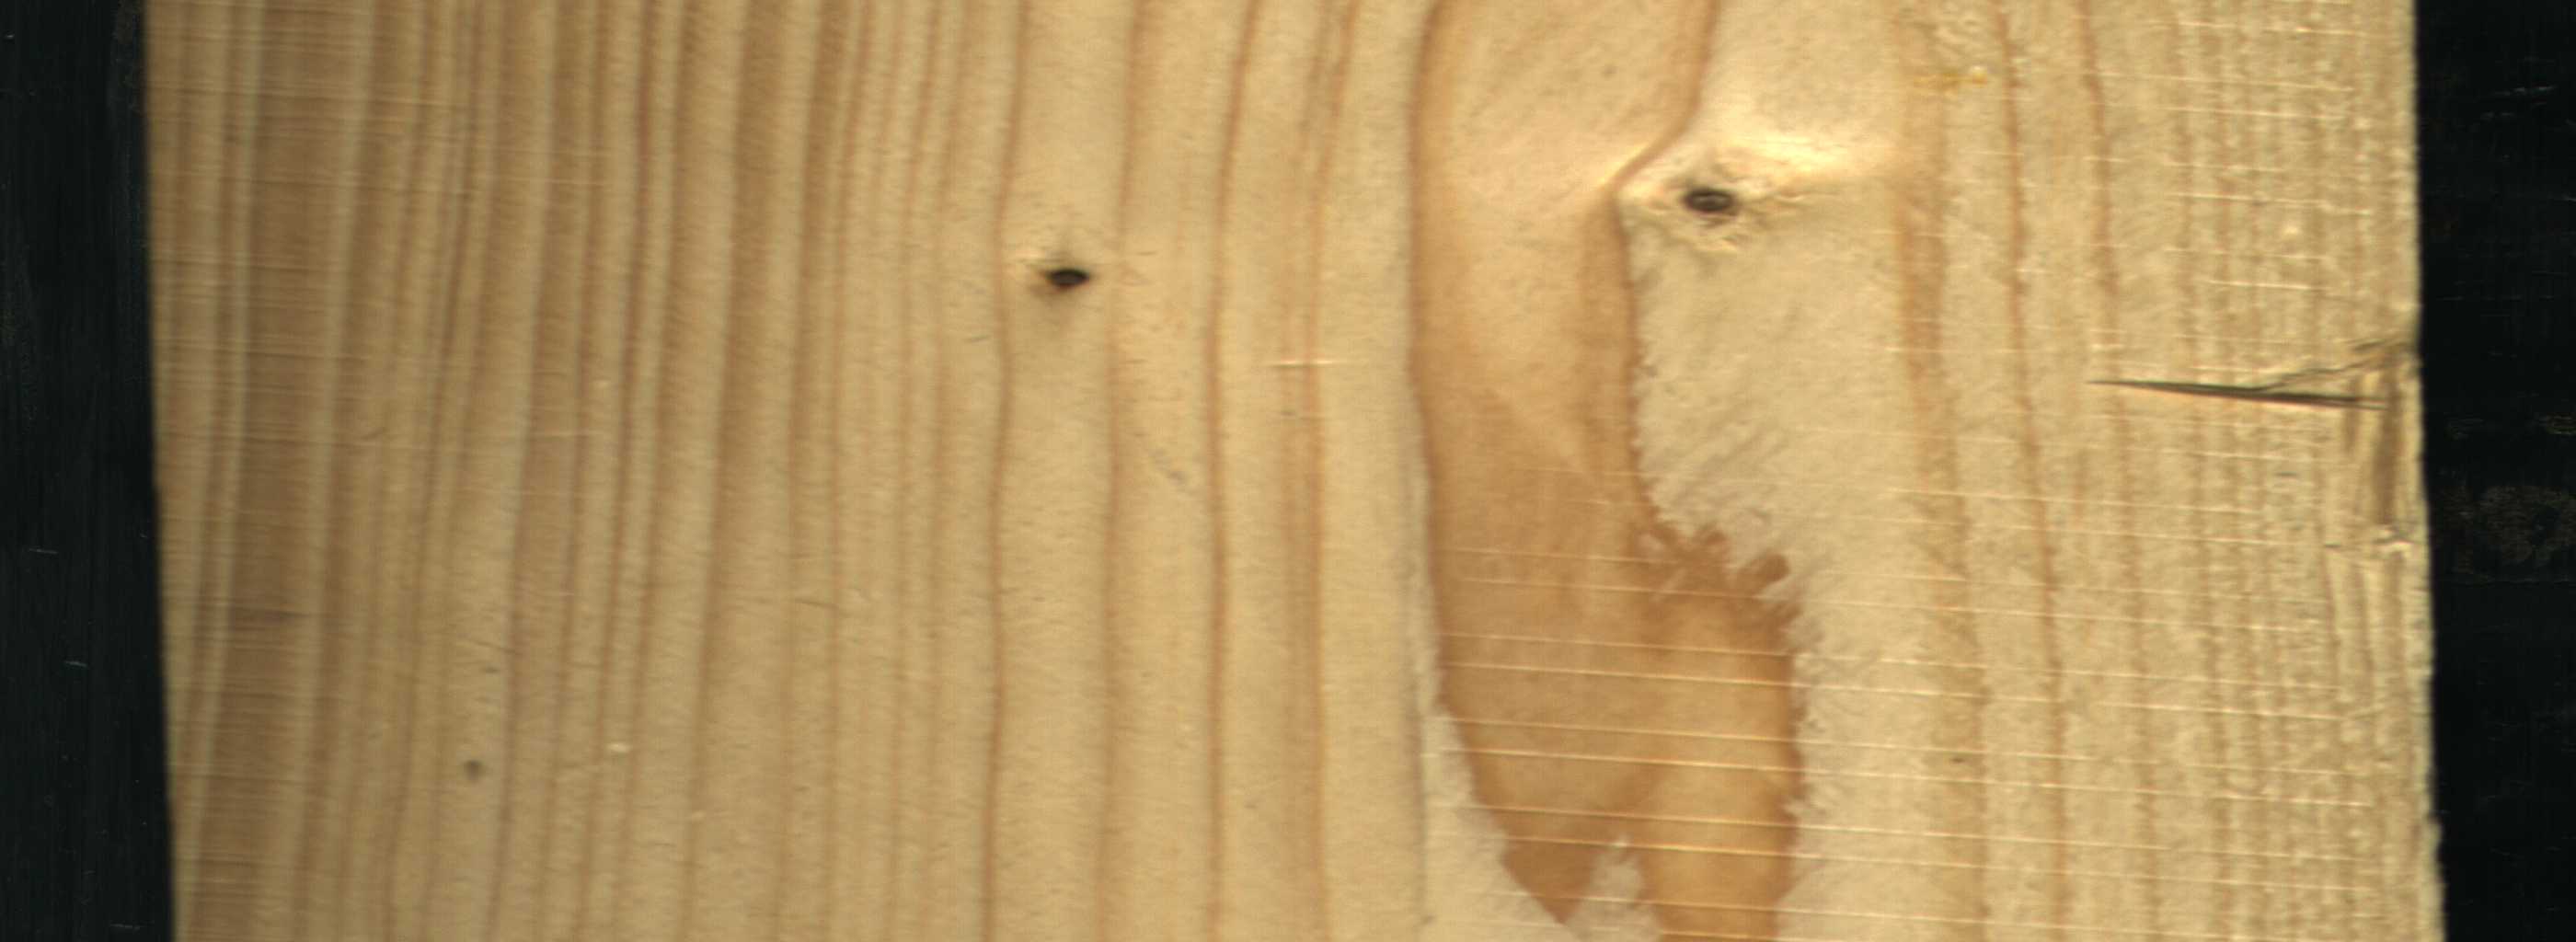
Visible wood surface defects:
Dead_Knot
Dead_Knot